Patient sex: M
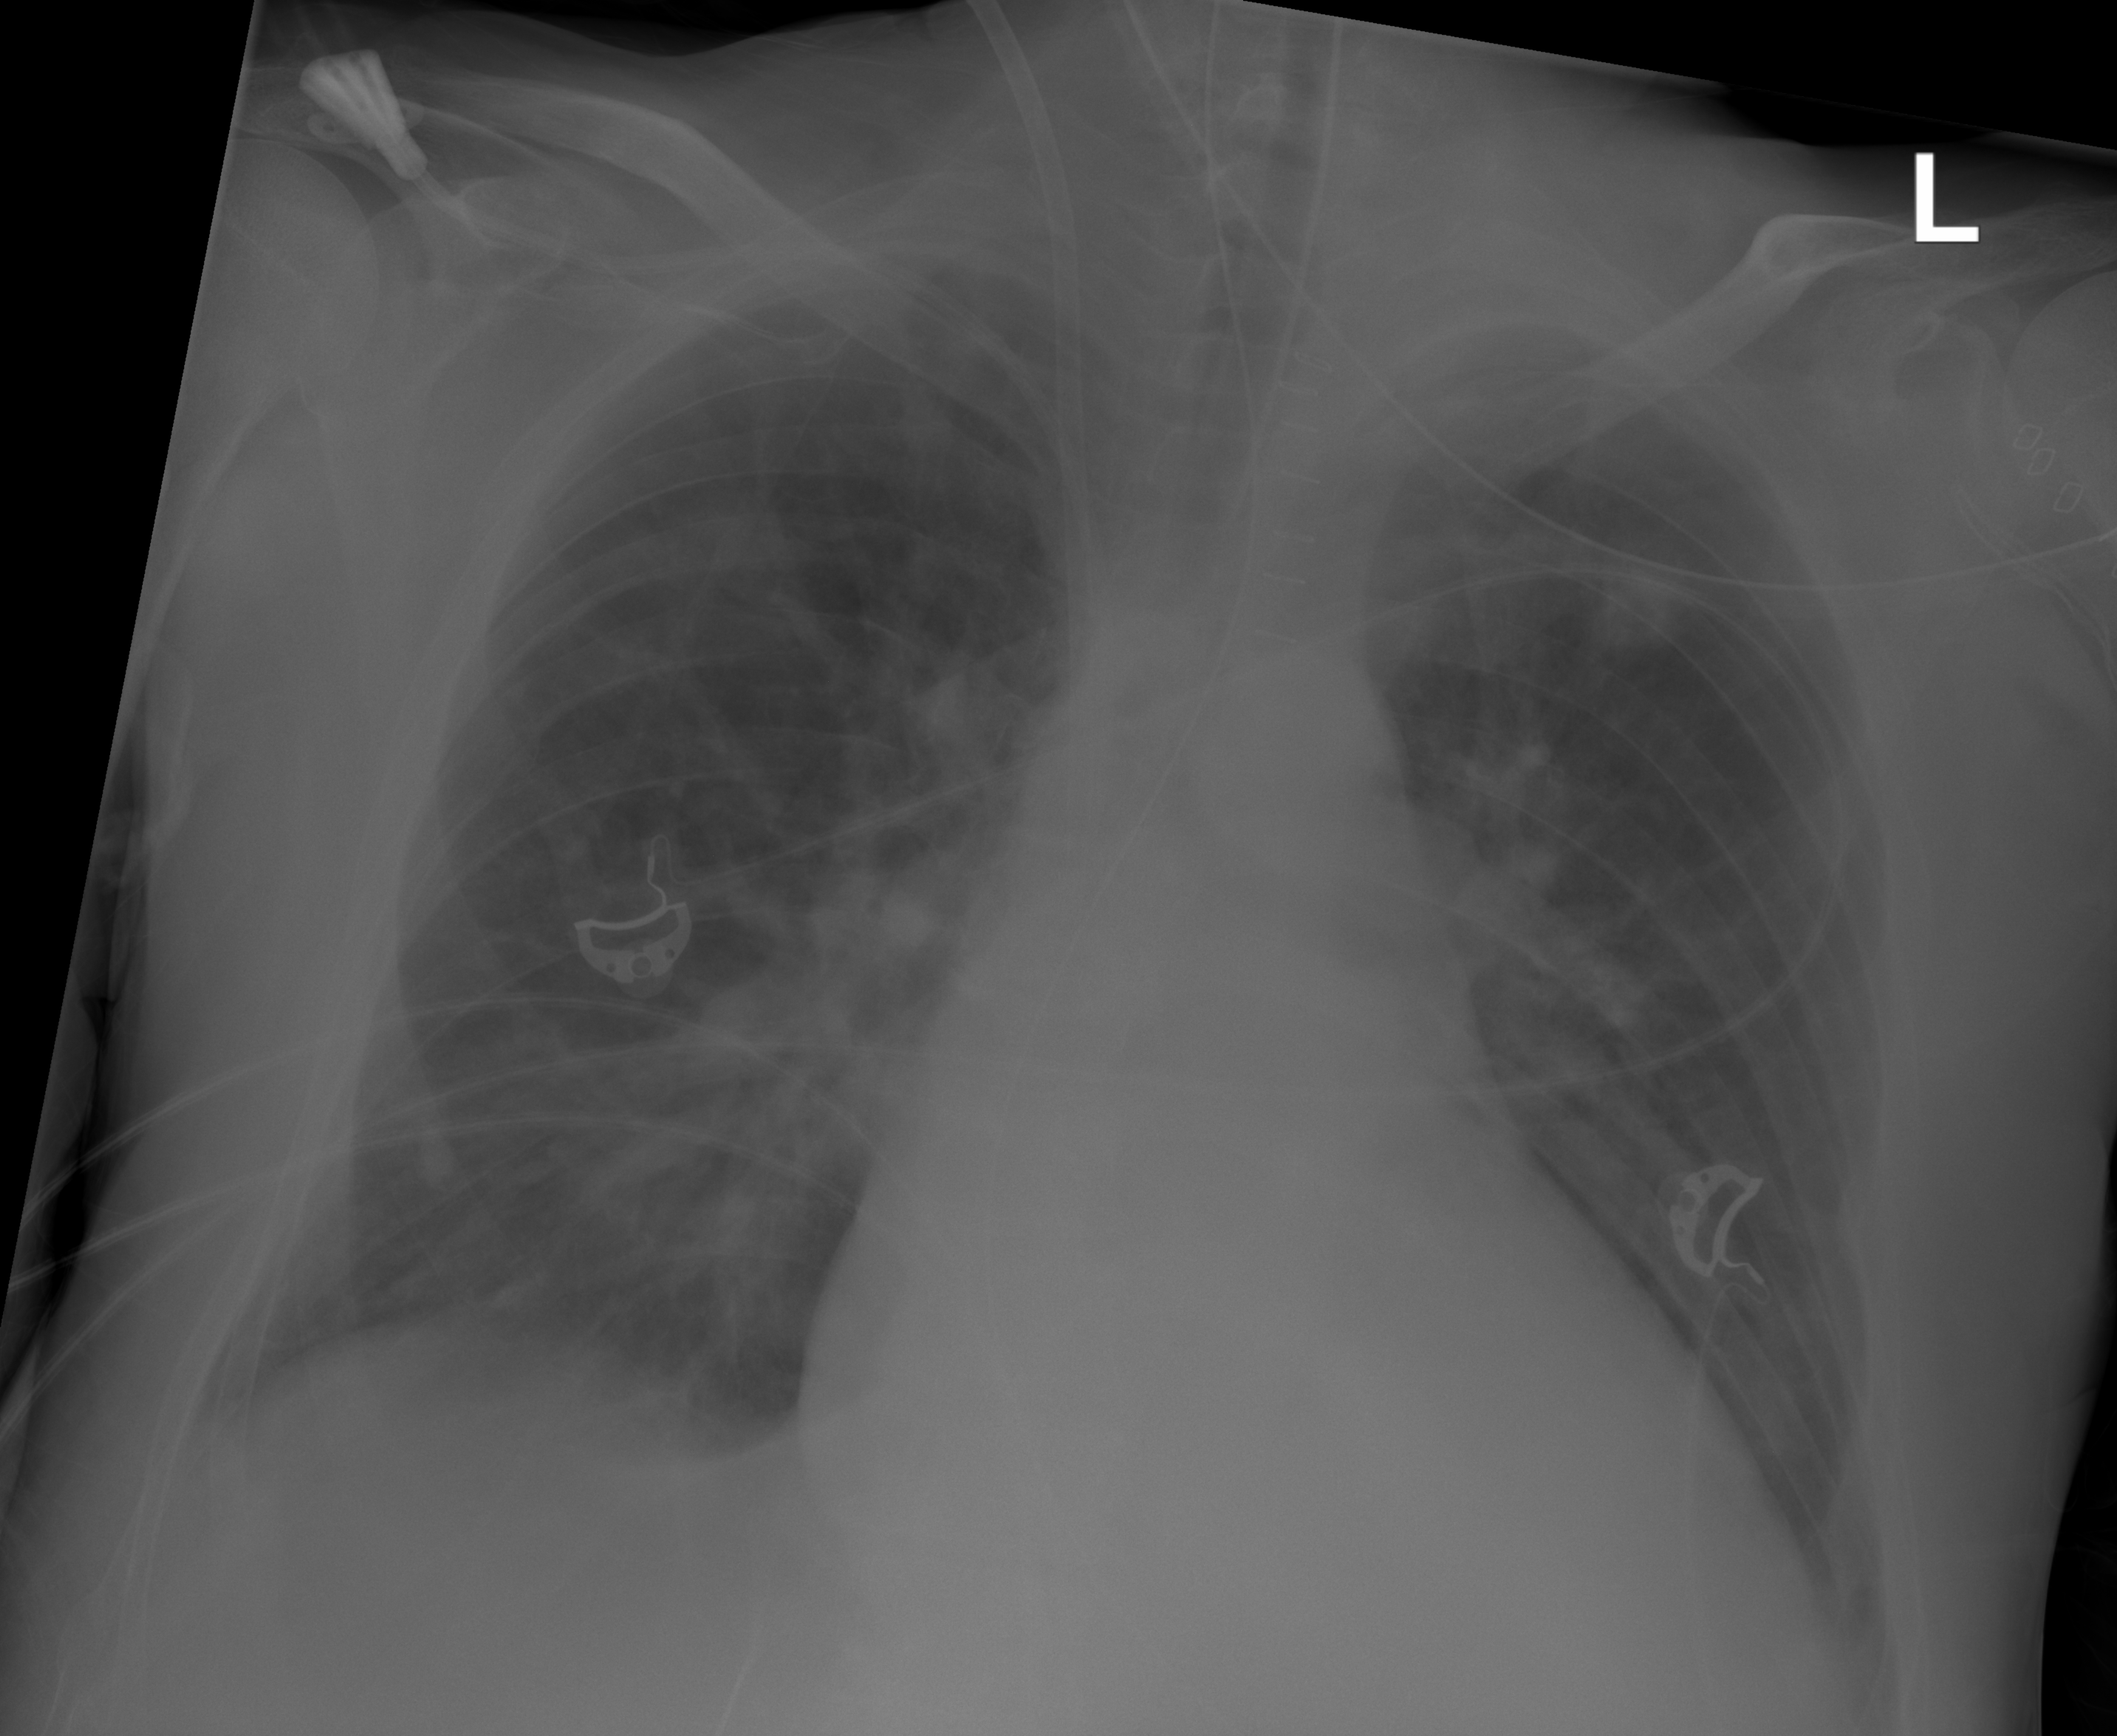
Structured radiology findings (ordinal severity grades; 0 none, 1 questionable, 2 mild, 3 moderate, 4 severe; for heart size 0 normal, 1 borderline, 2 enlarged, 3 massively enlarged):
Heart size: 3
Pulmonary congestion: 2
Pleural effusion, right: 2
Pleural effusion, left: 2
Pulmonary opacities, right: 2
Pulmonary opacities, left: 2
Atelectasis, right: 2
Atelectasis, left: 2